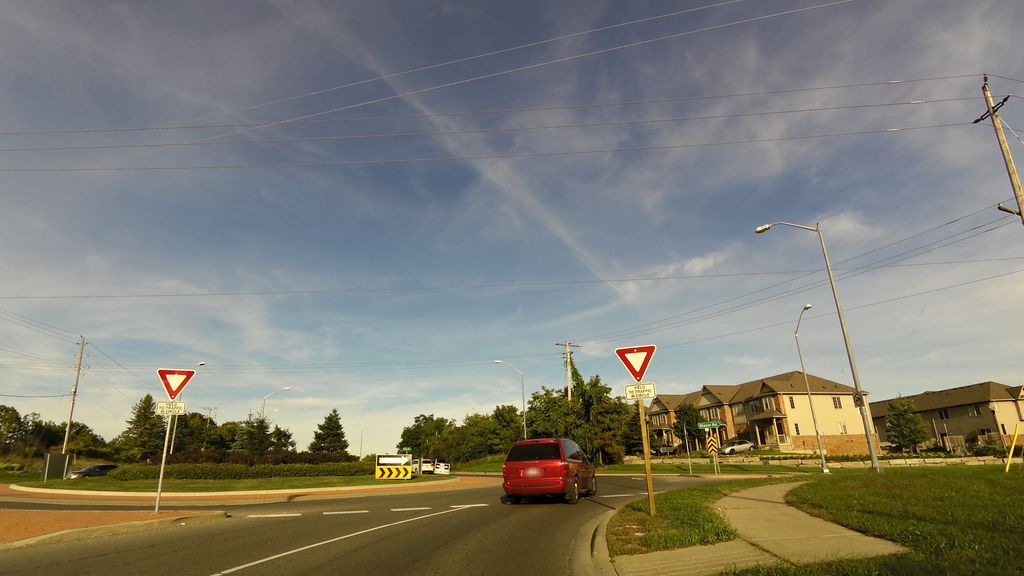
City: hamilton